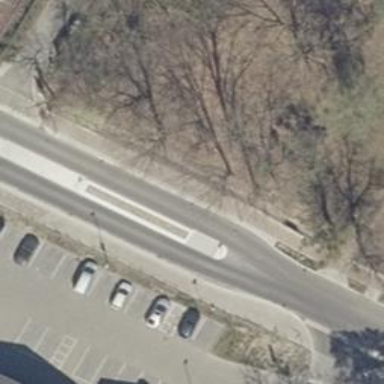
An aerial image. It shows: Unmarked crossing with pedestrian island. The crossing includes traffic calming island.